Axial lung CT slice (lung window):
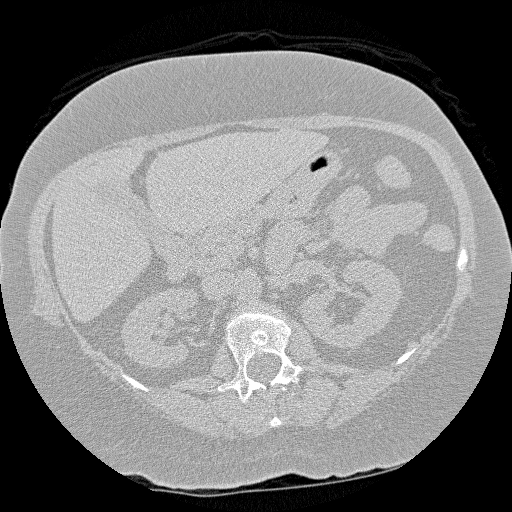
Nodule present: no